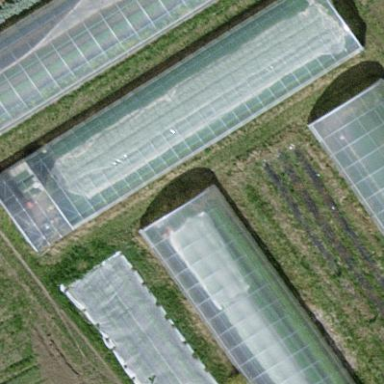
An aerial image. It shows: Greenhouse.